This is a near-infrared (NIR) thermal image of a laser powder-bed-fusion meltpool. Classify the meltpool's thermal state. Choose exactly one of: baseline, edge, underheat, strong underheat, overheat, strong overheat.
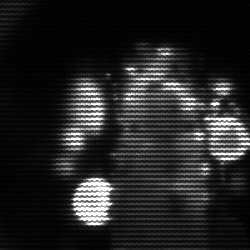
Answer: strong underheat